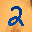
Label: 2